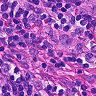
Metastatic tissue present: no